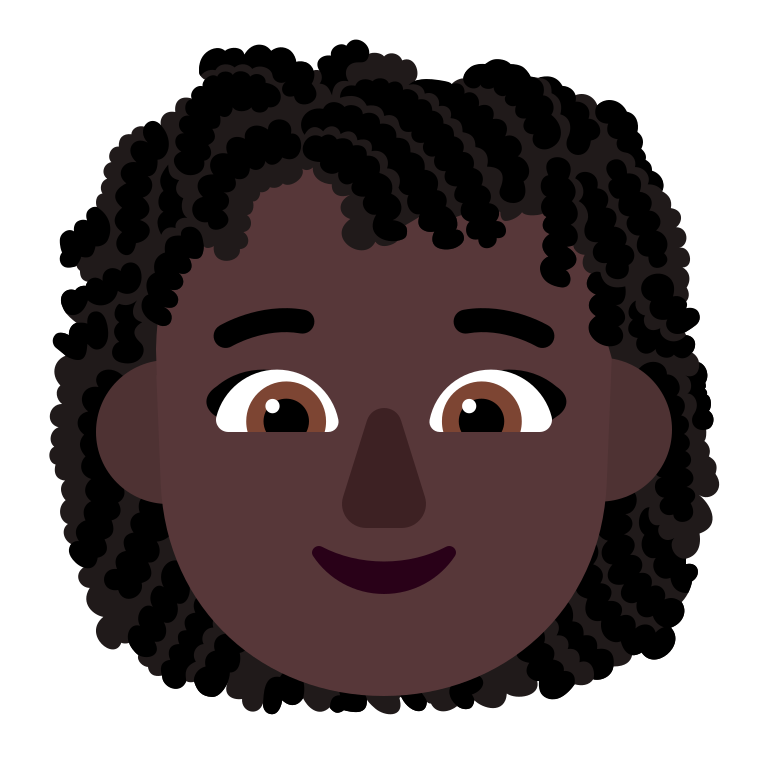
woman curly hair flat dark